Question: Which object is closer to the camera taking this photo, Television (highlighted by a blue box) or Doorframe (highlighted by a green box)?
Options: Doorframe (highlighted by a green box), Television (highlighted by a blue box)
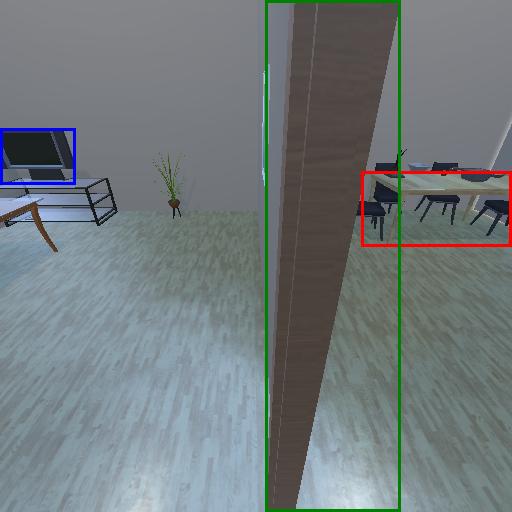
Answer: Doorframe (highlighted by a green box)